Question: I've created a simple user control for my xaml project, but as you can see from my image i cant seem to be able to do certain things.

It's placement should be middle of the screen:
'''
<Client:TileMenu HorizontalAlignment="Center" VerticalAlignment="Center" Name="TileOverlayMenu" Background="Azure" BorderBrush="Aquamarine" BorderThickness="3" />
'''
And as you see its background color should be "Azure" with a blueish border of 3.
Why is this?
In the background I have a Canvas:
'''
<Grid x:Name="ContentPanel" Grid.Row="0" Margin="12,0,12,0">
<Canvas Name="GameCanvas">
<Canvas.RenderTransform>
<CompositeTransform x:Name="CanvasRenderTransform" />
</Canvas.RenderTransform>
<toolkit:GestureService.GestureListener>
<toolkit:GestureListener DragStarted="GestureListener_DragStarted" DragDelta="GestureListener_DragDelta" Tap="GestureListener_Tap" PinchStarted="GestureListener_PinchStarted" PinchDelta="GestureListener_PinchDelta"/>
</toolkit:GestureService.GestureListener>
</Canvas>
<Client:TileMenu HorizontalAlignment="Center" VerticalAlignment="Center" Name="TileOverlayMenu" Background="Azure" BorderBrush="Aquamarine" BorderThickness="3" />
</Grid>
'''
As for my third problem, having the events in the canvas causes the Move slider to be interrupted, making me only able to push it a little each time :-/
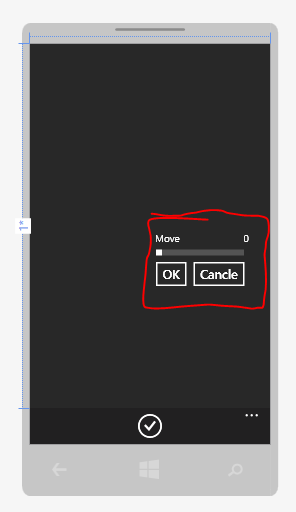
Answer: In case 'TileMenu' is a UserControl you would have to set these properties on the top level container in the UserControl's XAML as this defines the entire visual structure of the control.
You could bind to the appropriate values in the UserControl, however:
'''
<UserControl x:Class="YourNamespace.TileMenu" ...
x:Name="tileMenu">
<Border BorderBrush="{Binding BorderBrush, ElementName=tileMenu}"
BorderThickness="{Binding BorderThickness, ElementName=tileMenu}">
<Grid>
...
</Grid>
</Border>
</UserControl>
'''